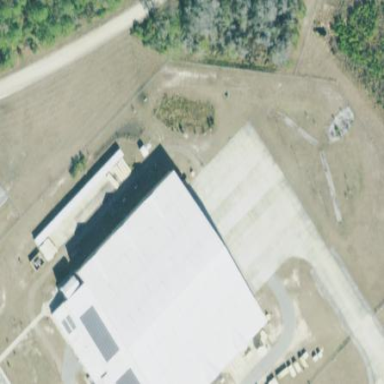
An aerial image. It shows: Hangar building.